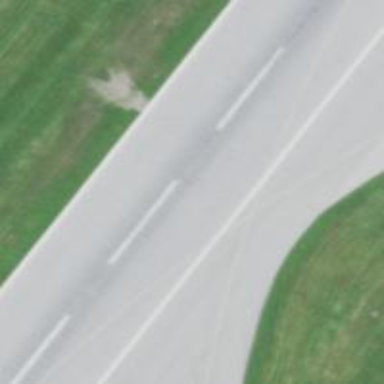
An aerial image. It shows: Image of taxiway at airport.